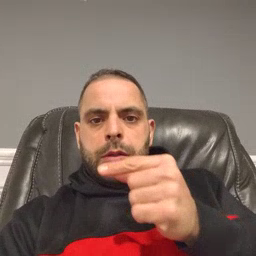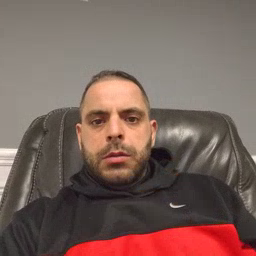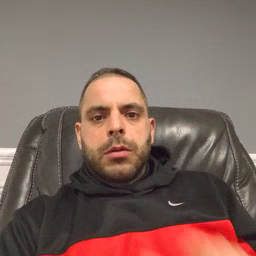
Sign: green